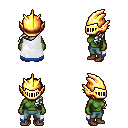
a pixel art fantasy rpg character, female body template, orc, green skin, white trimmed cape, teal pants, white left-swept hairstyle, gold helm, brown shoes, four views (front, back, left, right), 2x2 character sprite sheet, small pixel art, hard edges, no anti-aliasing